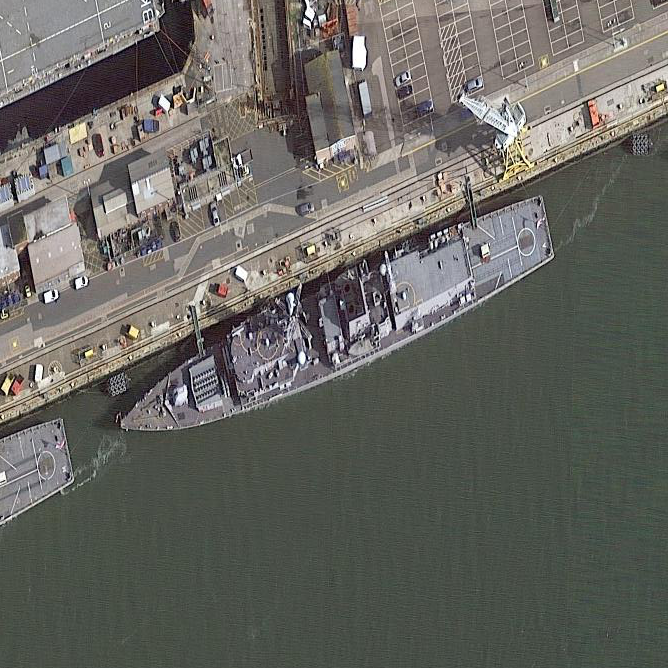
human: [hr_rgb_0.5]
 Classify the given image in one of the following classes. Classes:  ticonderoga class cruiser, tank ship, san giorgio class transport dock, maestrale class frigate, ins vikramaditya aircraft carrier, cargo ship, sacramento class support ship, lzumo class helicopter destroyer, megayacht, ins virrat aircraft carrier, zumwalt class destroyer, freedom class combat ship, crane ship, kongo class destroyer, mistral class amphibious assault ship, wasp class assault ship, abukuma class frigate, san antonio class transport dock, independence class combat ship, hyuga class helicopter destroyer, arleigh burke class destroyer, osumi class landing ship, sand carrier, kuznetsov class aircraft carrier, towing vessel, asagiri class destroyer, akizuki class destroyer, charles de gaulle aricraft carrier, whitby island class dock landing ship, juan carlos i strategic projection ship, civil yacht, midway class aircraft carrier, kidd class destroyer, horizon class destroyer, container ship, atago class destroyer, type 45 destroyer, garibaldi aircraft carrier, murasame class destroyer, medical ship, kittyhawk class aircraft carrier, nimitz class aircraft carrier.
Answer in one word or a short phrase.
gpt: Type 45 destroyer